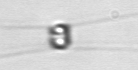
Label: Chaetoceros_similis